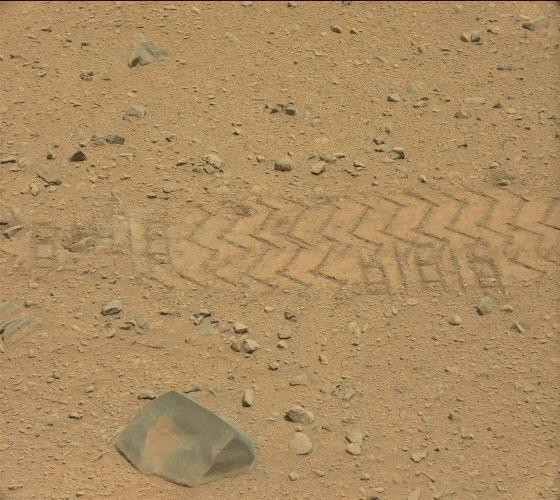
Terrain classes present: Gravel / Sand / Soil, Rock, Track